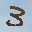
Label: 3